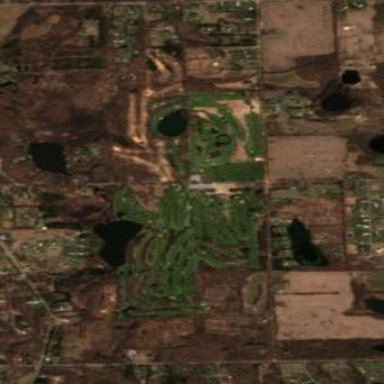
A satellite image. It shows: Golf course.